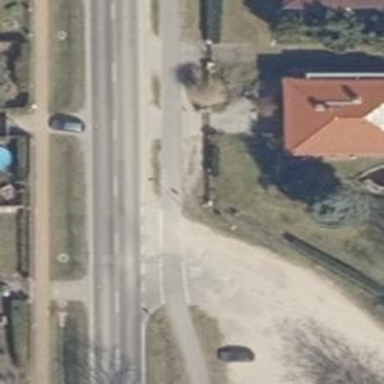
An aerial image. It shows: Road with "give way" sign.